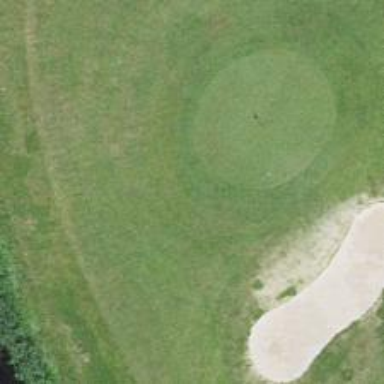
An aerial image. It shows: Sandy area is golf bunker.